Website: crate-barrel
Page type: billing-address
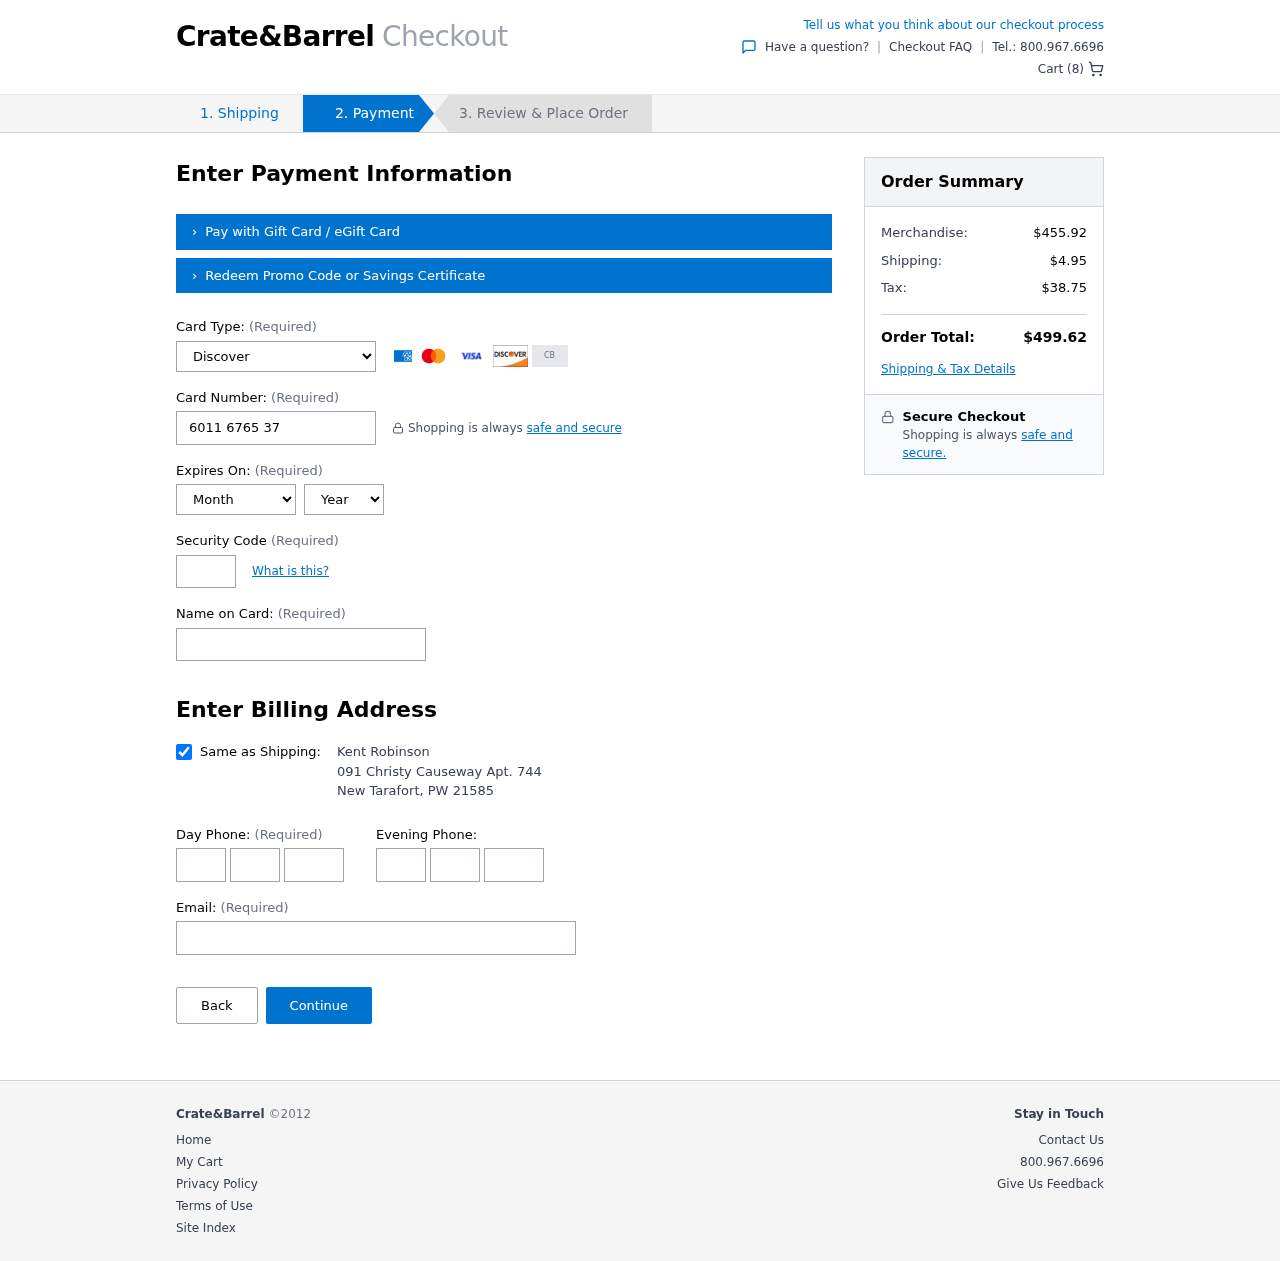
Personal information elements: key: PII_CARD_CVV
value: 621
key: PII_CARD_EXPIRY_MONTH
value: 12
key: PII_CARD_EXPIRY_YEAR
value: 29
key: PII_CARD_NUMBER
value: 6011 6765 3717 1192
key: PII_CARD_TYPE
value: Discover
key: PII_CITY
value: New Tarafort
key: PII_EMAIL
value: krobinson@gmail.com
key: PII_FULLNAME
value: Kent Robinson
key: PII_PHONE_AREA
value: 717
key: PII_PHONE_PREFIX
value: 673
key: PII_PHONE_SUFFIX
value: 3952
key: PII_POSTCODE
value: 21585
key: PII_STATE_ABBR
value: PW
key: PII_STREET
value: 091 Christy Causeway Apt. 744
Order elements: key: ORDER_NUM_ITEMS
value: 8
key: ORDER_SUBTOTAL
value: $455.92
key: ORDER_SHIPPING_COST
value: $4.95
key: ORDER_TAX
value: $38.75
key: ORDER_TOTAL
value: $499.62